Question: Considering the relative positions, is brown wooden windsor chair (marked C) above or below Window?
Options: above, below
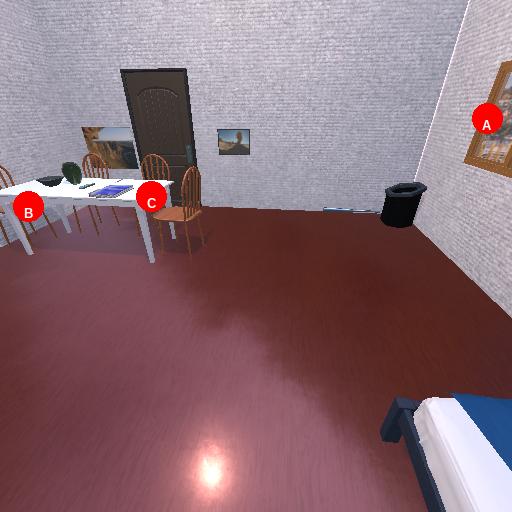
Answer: above